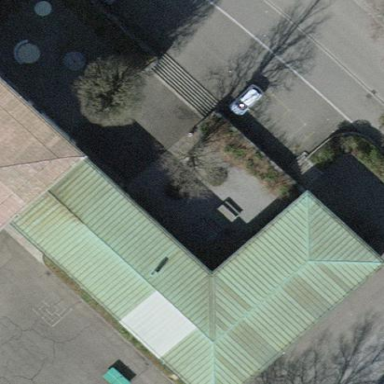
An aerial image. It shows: School building.